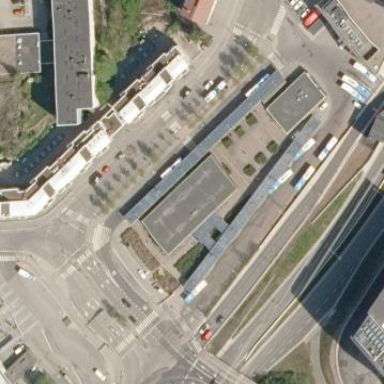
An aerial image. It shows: Train station building.